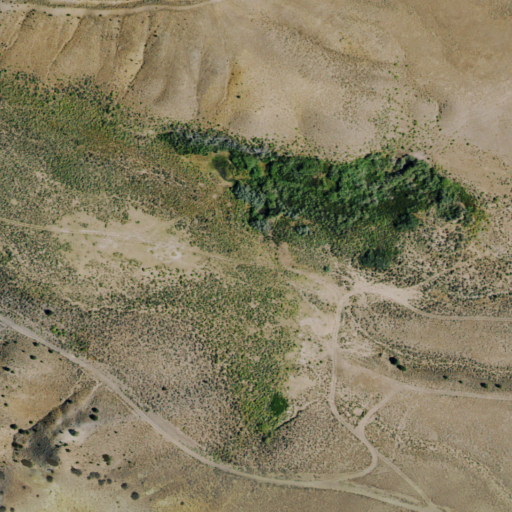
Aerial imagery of valley in Nevada named Water Canyon containing shrub, evergreen forest, and woody wetlands